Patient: sex M, age 81
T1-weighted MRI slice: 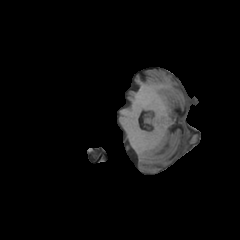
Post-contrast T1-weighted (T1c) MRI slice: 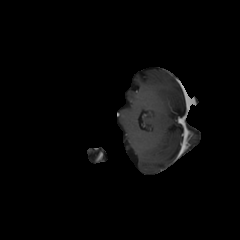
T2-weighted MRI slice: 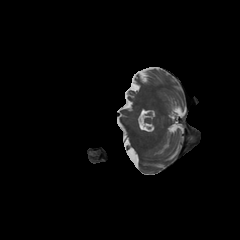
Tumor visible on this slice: no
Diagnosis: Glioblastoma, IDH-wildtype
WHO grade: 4